Interaction volume radius: 5 \u00c5
Interaction volume height: 10 \u00c5
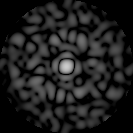
Disorder parameter: 0.8897